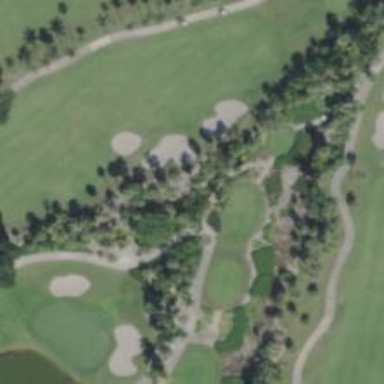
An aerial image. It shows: Path for both road and golf.